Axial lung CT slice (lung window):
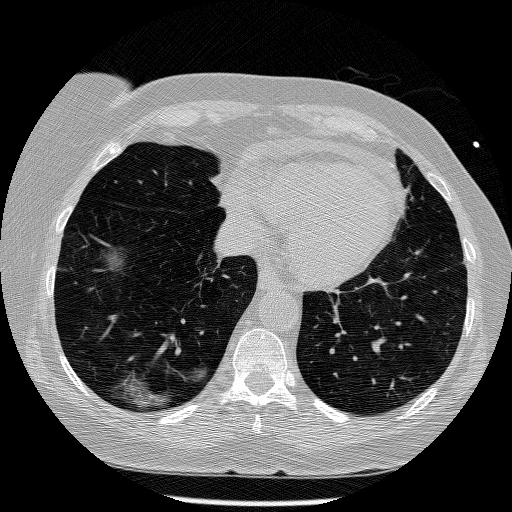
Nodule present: no